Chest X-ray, AP view. Patient: 58 years old, sex F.
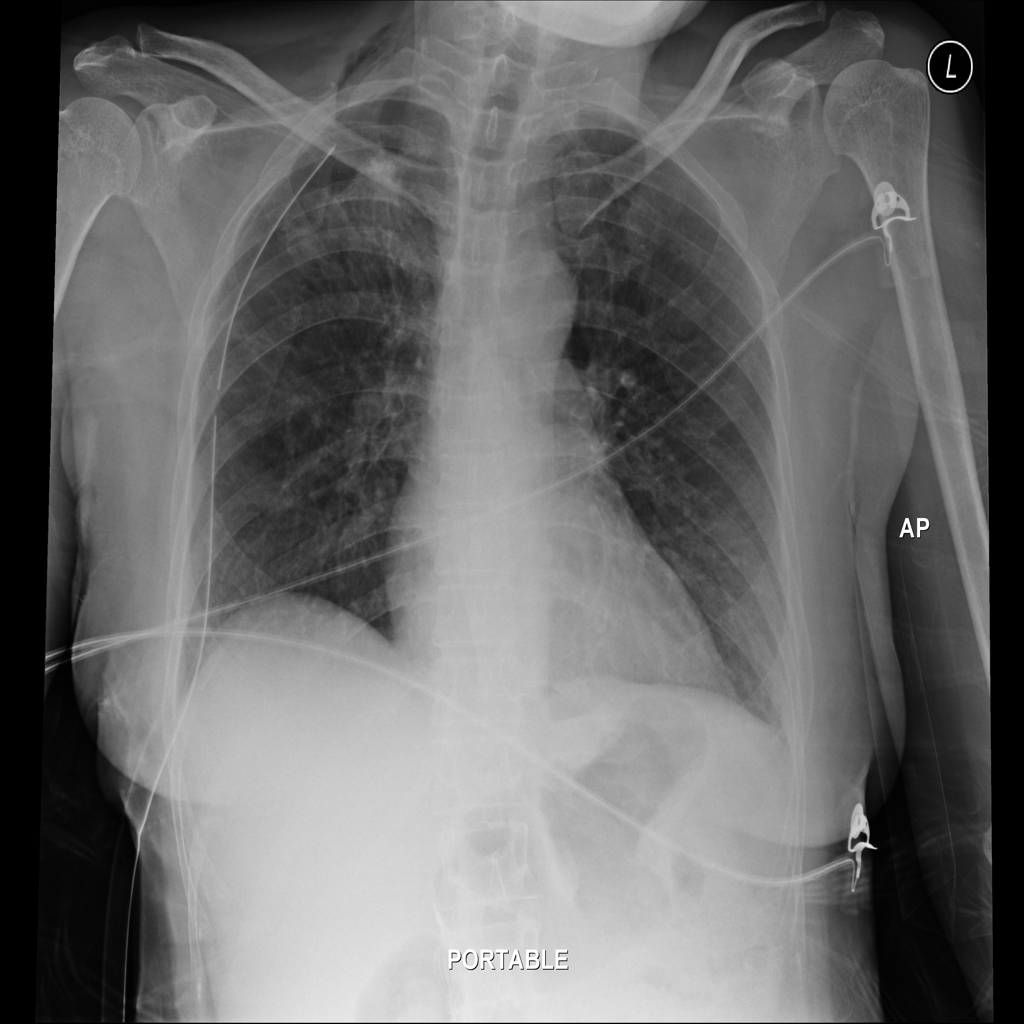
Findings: No Finding